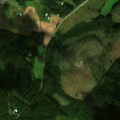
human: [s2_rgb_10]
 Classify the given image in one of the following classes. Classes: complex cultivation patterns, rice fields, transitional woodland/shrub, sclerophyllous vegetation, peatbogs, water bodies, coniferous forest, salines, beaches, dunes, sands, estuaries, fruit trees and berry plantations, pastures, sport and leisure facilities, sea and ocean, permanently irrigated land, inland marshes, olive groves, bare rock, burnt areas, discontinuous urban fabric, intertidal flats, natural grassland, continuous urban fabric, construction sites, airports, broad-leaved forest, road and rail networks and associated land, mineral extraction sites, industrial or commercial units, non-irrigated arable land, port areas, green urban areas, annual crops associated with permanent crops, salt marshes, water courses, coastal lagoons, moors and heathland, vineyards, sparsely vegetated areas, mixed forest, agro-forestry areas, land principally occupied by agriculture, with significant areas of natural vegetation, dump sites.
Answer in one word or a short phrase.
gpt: land principally occupied by agriculture, with significant areas of natural vegetation, coniferous forest, mixed forest, transitional woodland/shrub